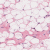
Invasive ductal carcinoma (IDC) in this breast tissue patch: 0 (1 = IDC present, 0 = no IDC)